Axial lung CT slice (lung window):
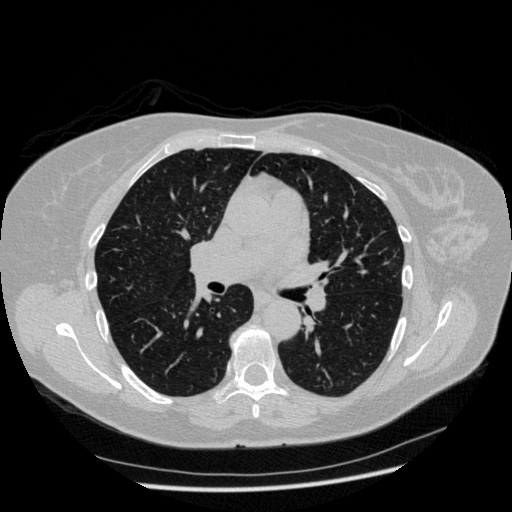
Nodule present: no